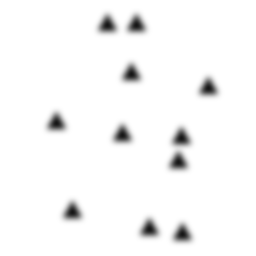
Squares: 0
Triangles: 11
Stars: 0
Total shapes: 11